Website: apple
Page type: billing-address
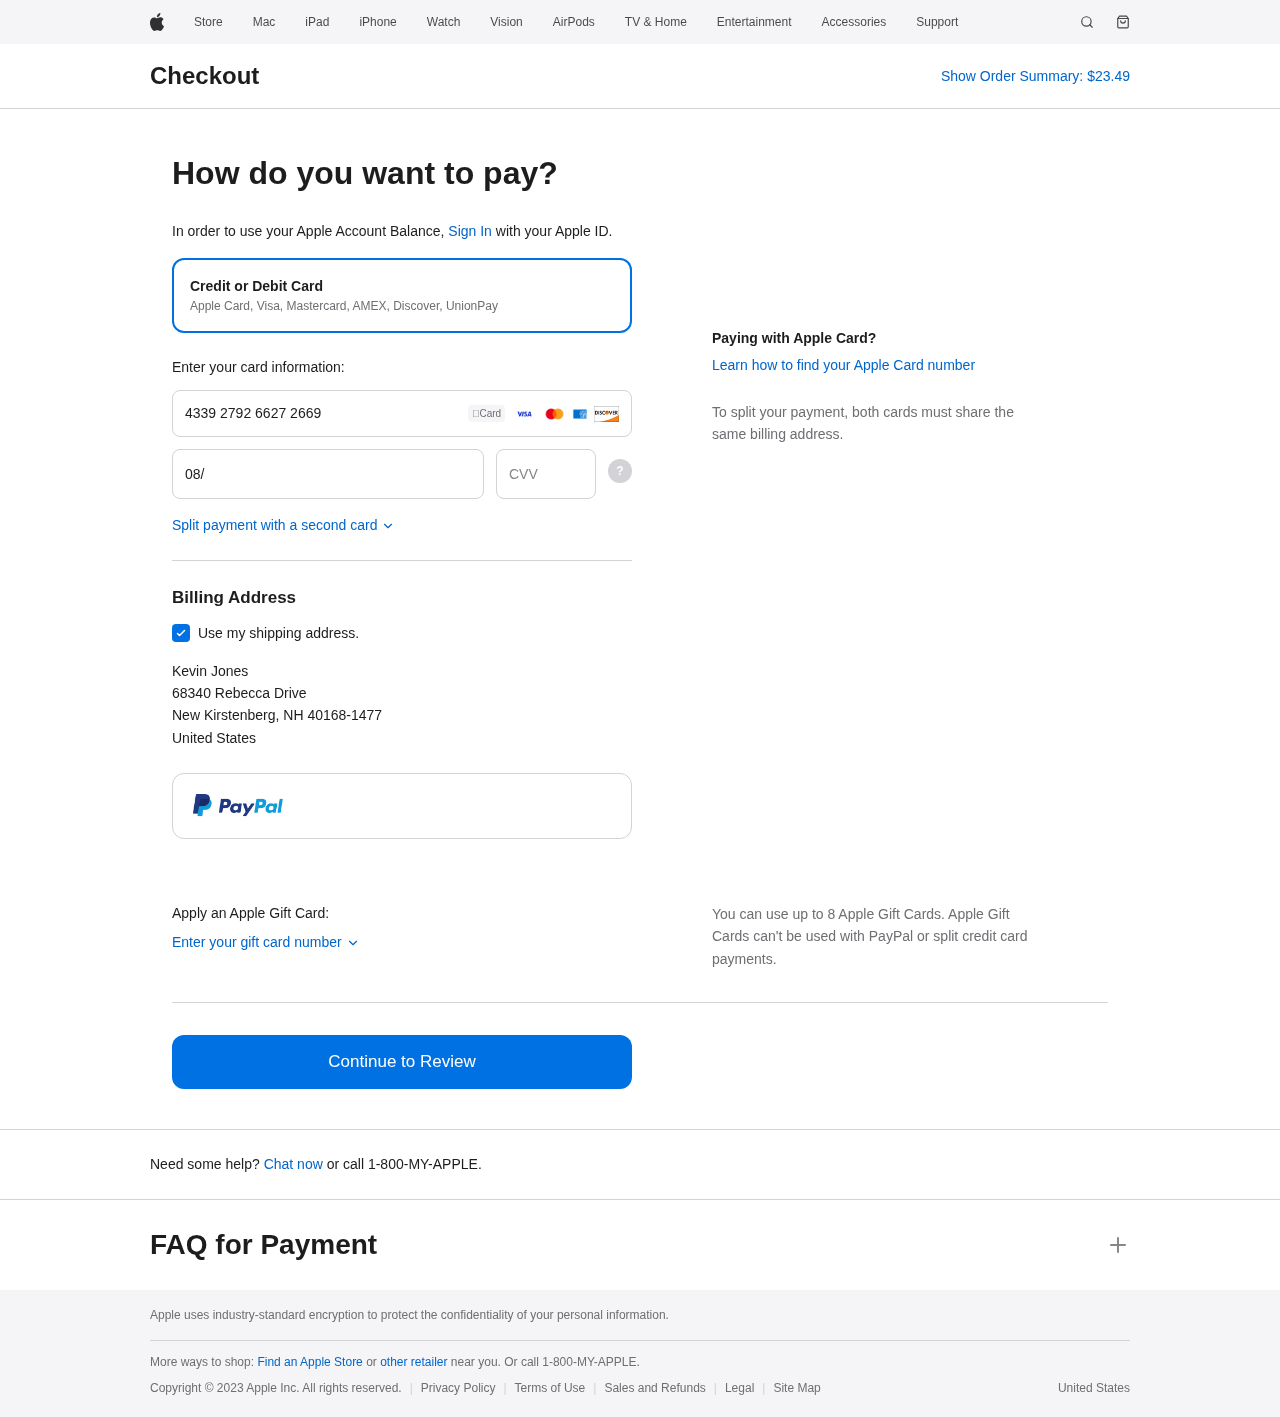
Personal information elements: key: PII_CARD_CVV
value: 248
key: PII_CARD_EXPIRY
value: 08/29
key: PII_CARD_NUMBER
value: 4339 2792 6627 2669
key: PII_CITY
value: New Kirstenberg
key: PII_COUNTRY
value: United States
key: PII_FULLNAME
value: Kevin Jones
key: PII_POSTCODE_FULL
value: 40168-1477
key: PII_STATE_ABBR
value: NH
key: PII_STREET
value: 68340 Rebecca Drive
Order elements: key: ORDER_TOTAL
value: $23.49